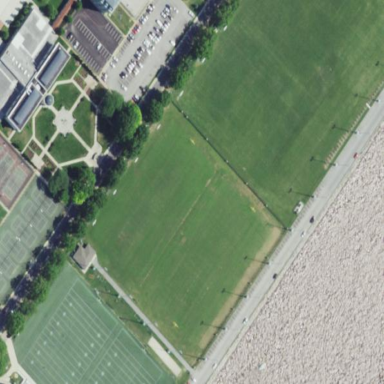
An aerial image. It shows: Soccer pitch for leisure land activities.